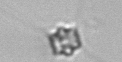
Label: Chaetoceros_didymus